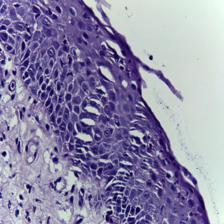
Diagnosis: Normal